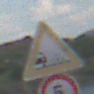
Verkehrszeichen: SplittSchotter
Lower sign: Geschwindigkeit5
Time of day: MorningAfternoon
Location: Outdoor (Nature)
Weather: PartlyCloudy
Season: NotSpecified
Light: Natural